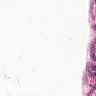
Metastatic tissue present: yes